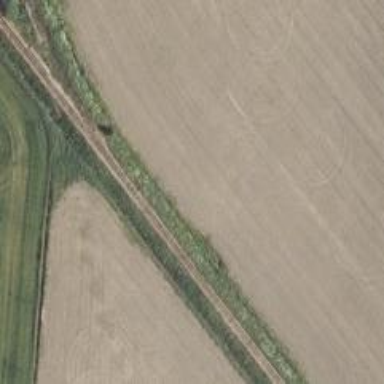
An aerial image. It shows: Narrow gauge railway.